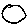
Label: moon